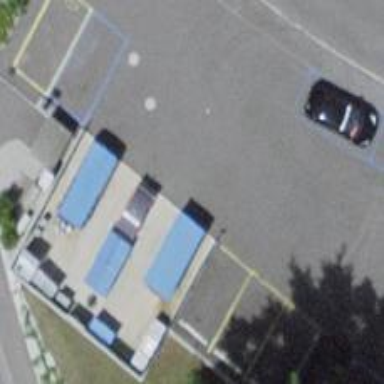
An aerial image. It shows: Recycling container at amenity designated for recycling.